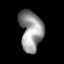
Tissue: prostate
Cell type: T cells
Senescence score: 0.3492
Nuclear area (px): 914
Mean DAPI intensity: 147.038